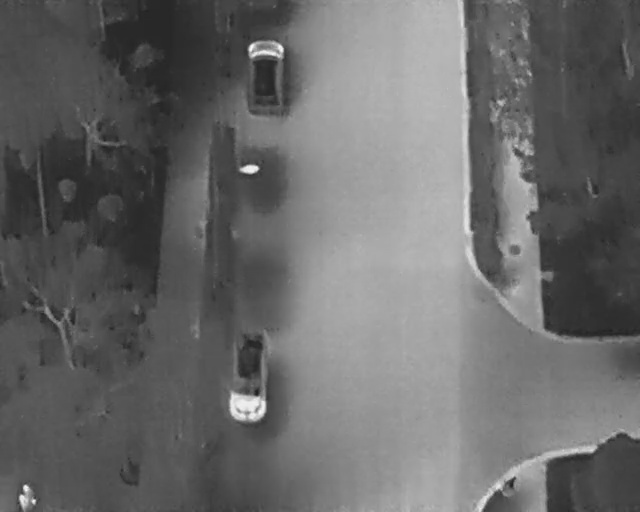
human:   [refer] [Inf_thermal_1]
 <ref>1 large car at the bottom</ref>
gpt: <box>[[31, 69, 46, 77, 1]]</box>

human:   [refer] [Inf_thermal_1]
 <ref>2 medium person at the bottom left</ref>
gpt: <box>[[2, 95, 6, 97, 161], [2, 96, 5, 99, 2]]</box>